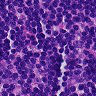
Metastatic tissue present: no